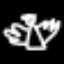
Label: angel